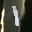
Label: 1